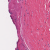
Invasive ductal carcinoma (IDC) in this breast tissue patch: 0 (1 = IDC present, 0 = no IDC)